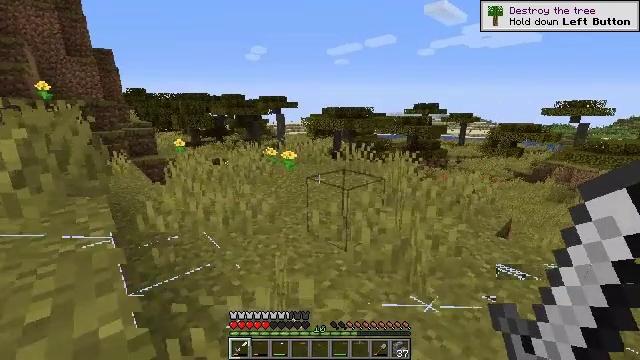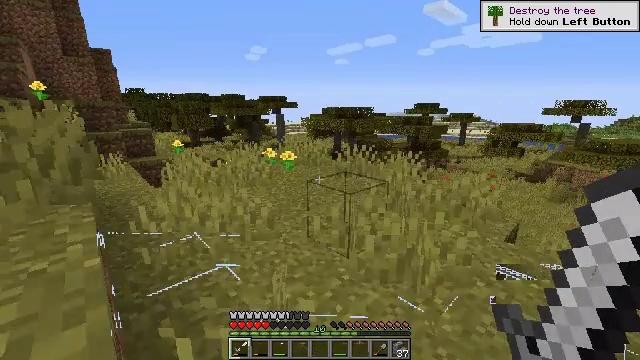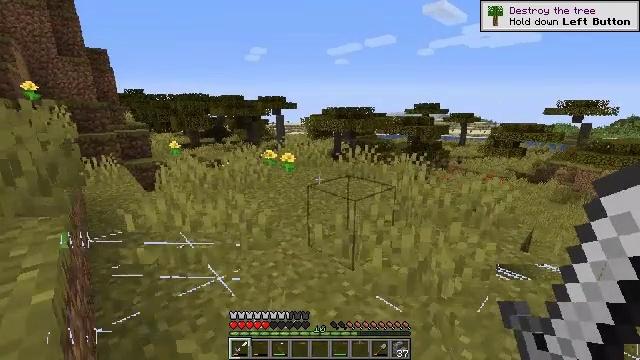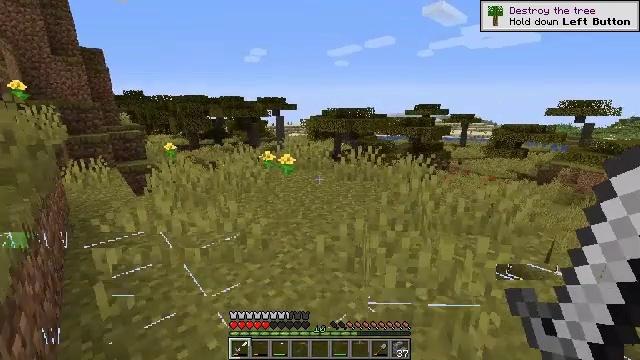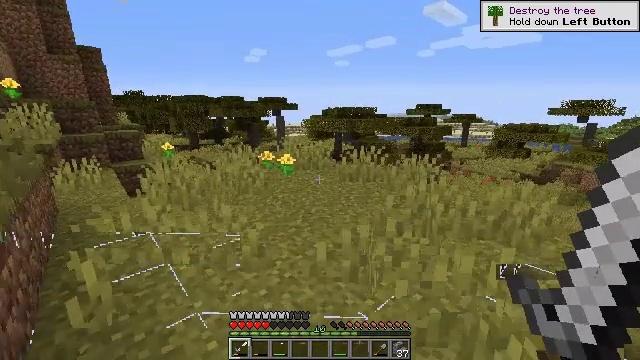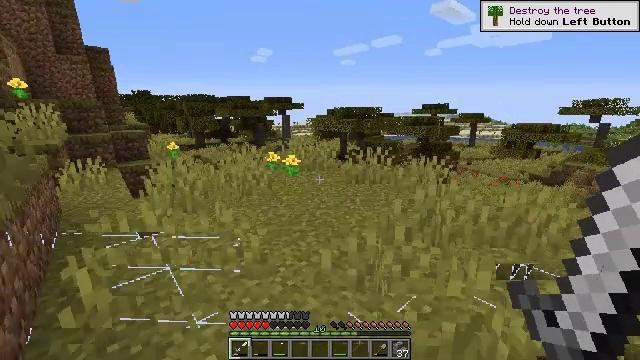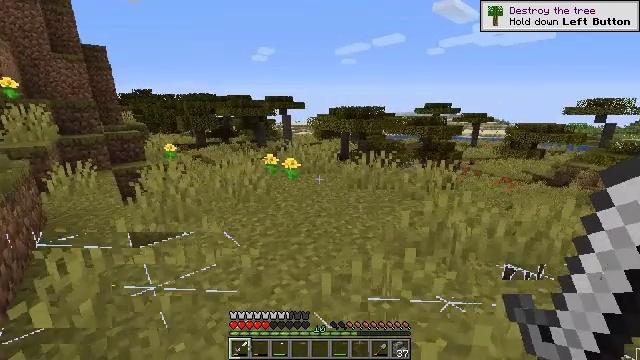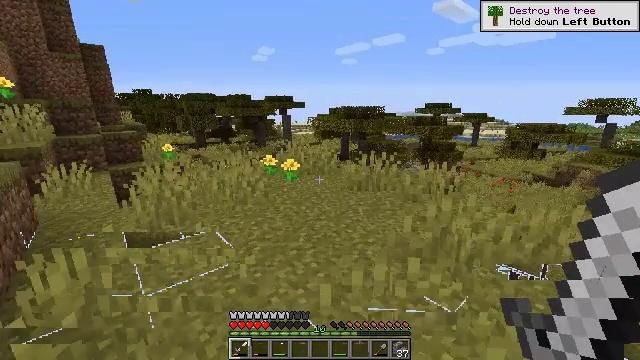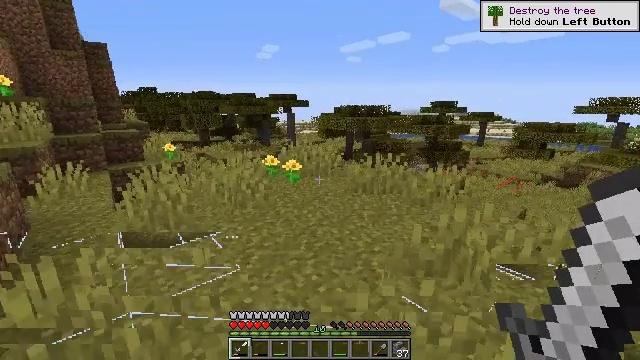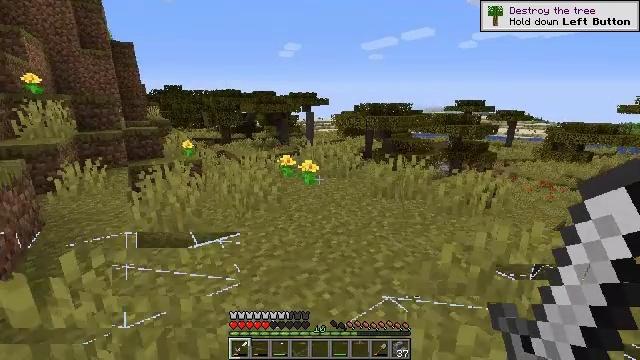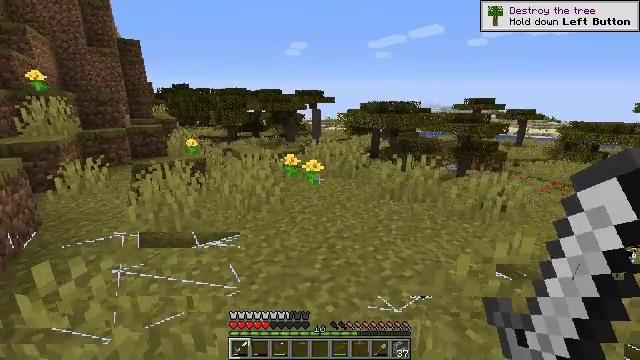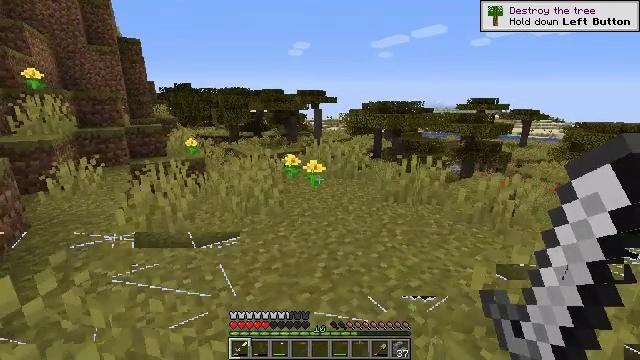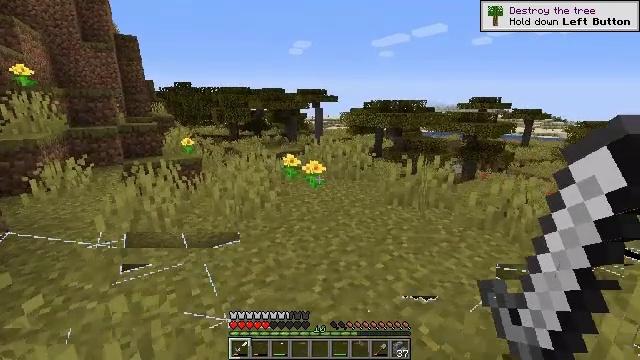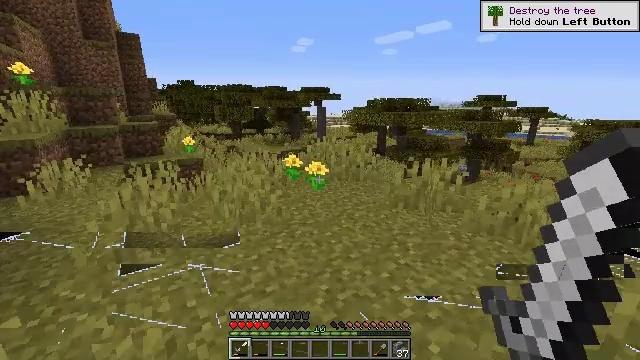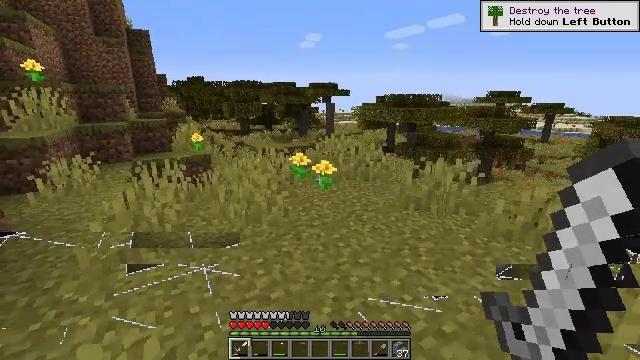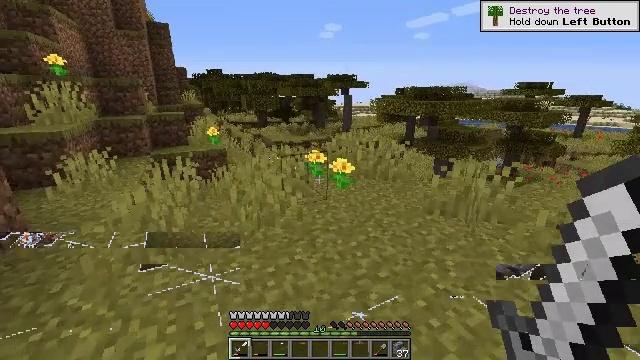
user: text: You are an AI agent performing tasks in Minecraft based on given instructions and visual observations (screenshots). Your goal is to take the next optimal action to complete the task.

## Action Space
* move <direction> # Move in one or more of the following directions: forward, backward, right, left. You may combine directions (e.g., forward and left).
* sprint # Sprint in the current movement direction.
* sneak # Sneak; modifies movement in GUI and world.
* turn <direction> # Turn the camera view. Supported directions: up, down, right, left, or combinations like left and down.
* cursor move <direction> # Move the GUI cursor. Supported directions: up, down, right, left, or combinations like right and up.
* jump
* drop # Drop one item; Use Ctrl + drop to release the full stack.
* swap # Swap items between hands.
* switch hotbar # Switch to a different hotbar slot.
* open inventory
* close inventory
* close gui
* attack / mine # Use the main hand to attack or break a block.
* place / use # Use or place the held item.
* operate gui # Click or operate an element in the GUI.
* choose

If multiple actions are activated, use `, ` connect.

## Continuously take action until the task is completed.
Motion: motion action
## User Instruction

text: Attack the cobblestone stairs to retrieve it.
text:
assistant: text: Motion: move forward
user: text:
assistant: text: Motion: move forward
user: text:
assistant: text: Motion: move forward
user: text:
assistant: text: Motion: move forward
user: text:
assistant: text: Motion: move forward, turn left
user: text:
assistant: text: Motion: move forward
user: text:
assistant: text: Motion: move forward
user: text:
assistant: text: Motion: move forward
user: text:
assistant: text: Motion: move forward, turn left
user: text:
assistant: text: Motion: move forward, turn left
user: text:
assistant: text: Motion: move forward
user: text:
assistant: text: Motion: move forward
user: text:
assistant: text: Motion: move forward
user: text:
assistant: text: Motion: move forward, turn left
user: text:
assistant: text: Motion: move forward, turn left and down
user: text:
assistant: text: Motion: move forward, turn left and down
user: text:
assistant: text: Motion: move forward, turn left
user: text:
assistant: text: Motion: move forward
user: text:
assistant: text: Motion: move forward
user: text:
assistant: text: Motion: move forward
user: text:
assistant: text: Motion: move forward
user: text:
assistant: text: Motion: move forward
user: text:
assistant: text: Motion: move forward
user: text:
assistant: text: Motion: move forward
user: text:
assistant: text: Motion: move forward
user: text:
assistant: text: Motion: move forward, turn left
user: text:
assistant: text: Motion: move forward, turn left and down
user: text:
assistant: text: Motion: move forward
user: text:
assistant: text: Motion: move forward
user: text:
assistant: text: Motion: move forward